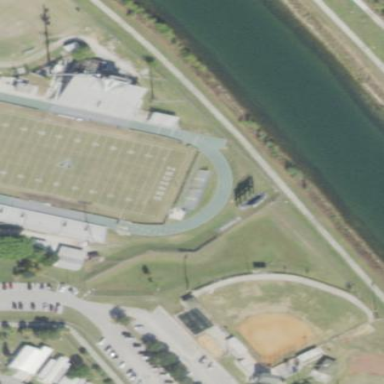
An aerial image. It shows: American football pitch.